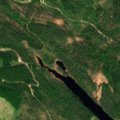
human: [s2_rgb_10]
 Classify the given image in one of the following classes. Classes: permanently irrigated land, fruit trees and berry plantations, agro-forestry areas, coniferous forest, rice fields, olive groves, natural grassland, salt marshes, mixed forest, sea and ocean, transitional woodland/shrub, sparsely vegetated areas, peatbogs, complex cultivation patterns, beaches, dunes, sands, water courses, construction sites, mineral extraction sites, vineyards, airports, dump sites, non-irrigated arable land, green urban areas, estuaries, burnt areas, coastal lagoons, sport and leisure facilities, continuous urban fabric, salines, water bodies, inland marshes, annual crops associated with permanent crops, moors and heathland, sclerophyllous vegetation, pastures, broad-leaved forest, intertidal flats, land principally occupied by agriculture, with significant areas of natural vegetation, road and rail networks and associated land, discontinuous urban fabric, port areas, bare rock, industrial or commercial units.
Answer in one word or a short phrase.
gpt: coniferous forest, mixed forest